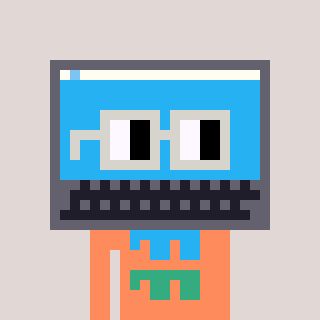
a pixel art character with square light gray glasses, a laptop-shaped head and a peachy-colored body on a warm background